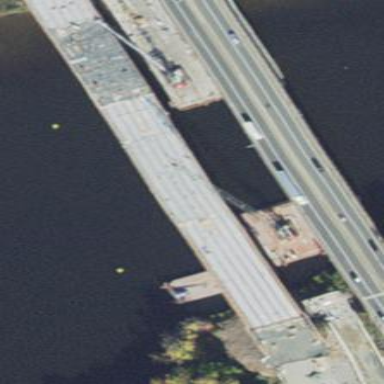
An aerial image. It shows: Man-made bridge.